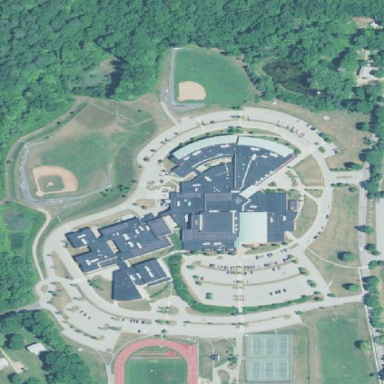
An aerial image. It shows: School.